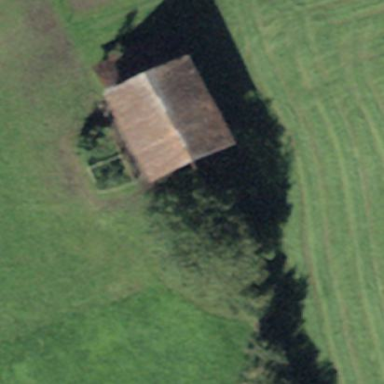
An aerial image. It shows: Stable building.